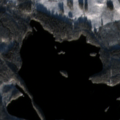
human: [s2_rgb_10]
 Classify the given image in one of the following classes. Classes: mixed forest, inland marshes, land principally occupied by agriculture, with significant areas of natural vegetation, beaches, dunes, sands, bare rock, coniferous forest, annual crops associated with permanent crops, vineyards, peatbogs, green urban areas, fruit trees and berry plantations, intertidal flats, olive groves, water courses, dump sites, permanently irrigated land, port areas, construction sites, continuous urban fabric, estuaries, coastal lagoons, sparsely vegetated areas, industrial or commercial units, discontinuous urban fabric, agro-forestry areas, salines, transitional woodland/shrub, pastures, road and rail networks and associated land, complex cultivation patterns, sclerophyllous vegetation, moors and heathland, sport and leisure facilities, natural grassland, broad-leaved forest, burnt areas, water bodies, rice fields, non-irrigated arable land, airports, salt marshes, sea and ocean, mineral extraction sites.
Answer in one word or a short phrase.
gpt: coniferous forest, mixed forest, transitional woodland/shrub, water bodies